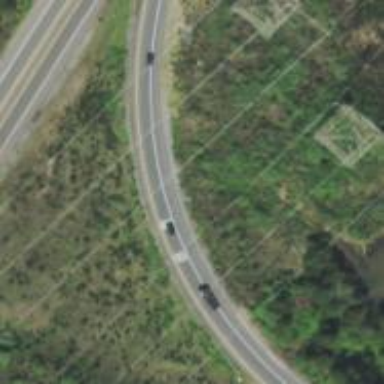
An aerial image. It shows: Trunk link highway.